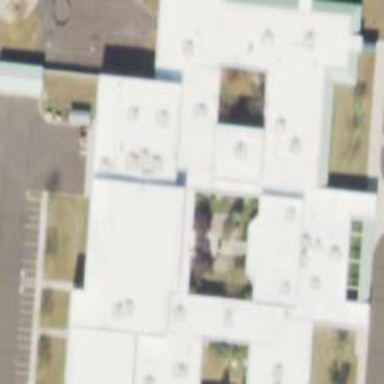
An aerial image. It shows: School building.